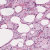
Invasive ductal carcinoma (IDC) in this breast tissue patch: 0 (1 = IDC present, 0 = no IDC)